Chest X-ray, AP view. Patient: 51 years old, sex F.
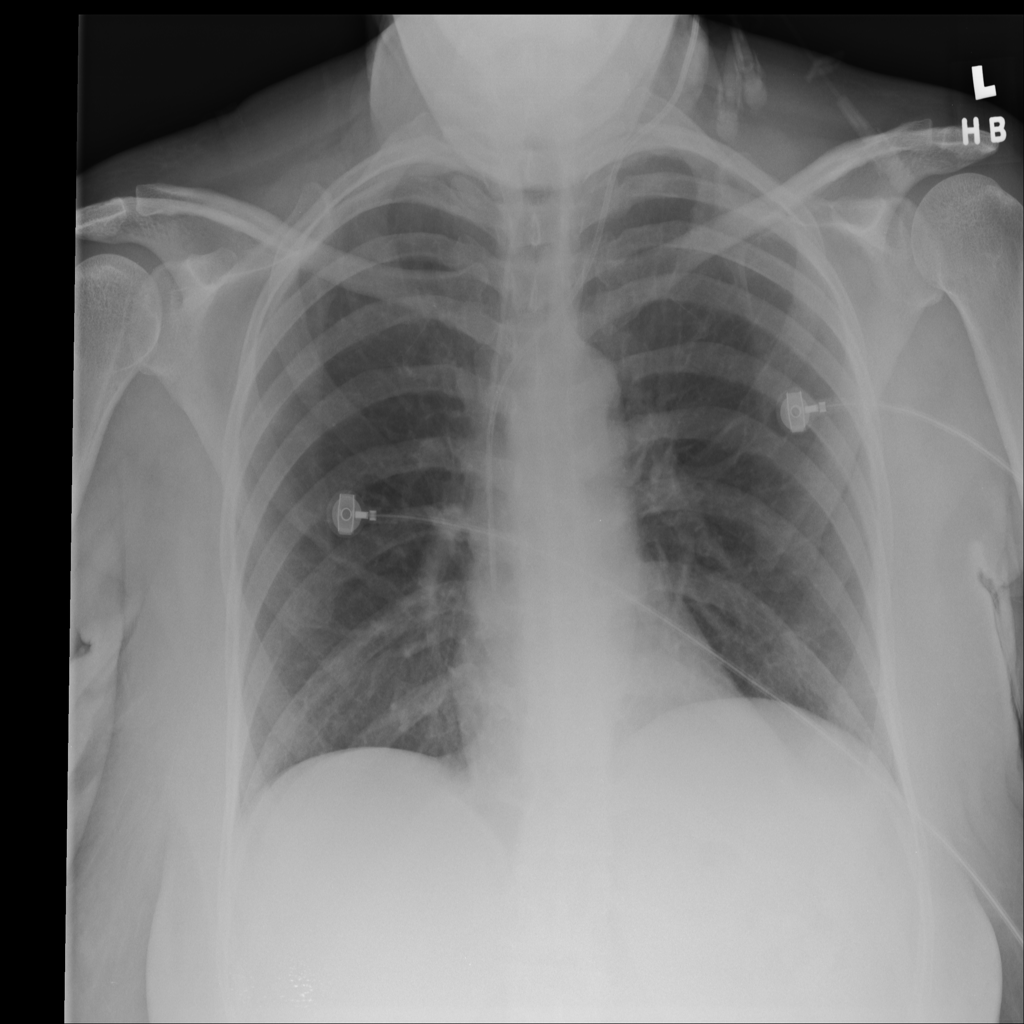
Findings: No Finding